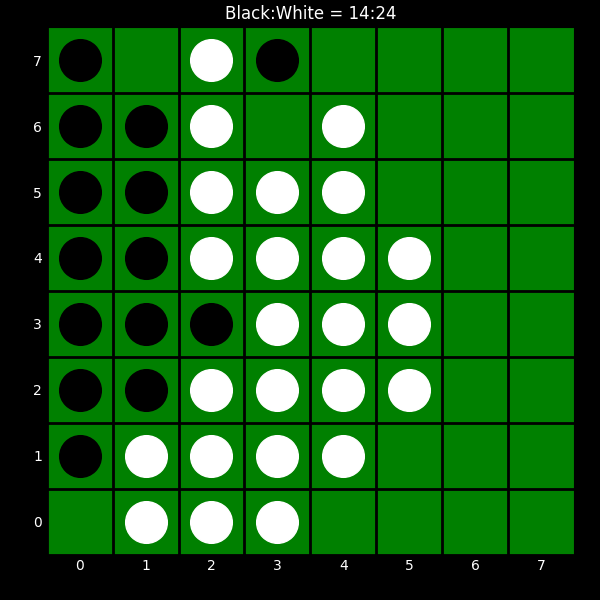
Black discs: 14
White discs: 24